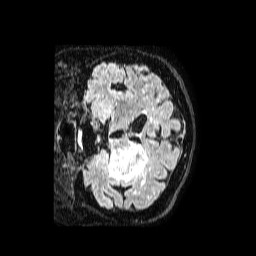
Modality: FLAIR
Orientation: coronal
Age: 72
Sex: female
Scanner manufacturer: philips
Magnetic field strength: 1.5 T
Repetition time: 4.8 s
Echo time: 0.3 s